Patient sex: M
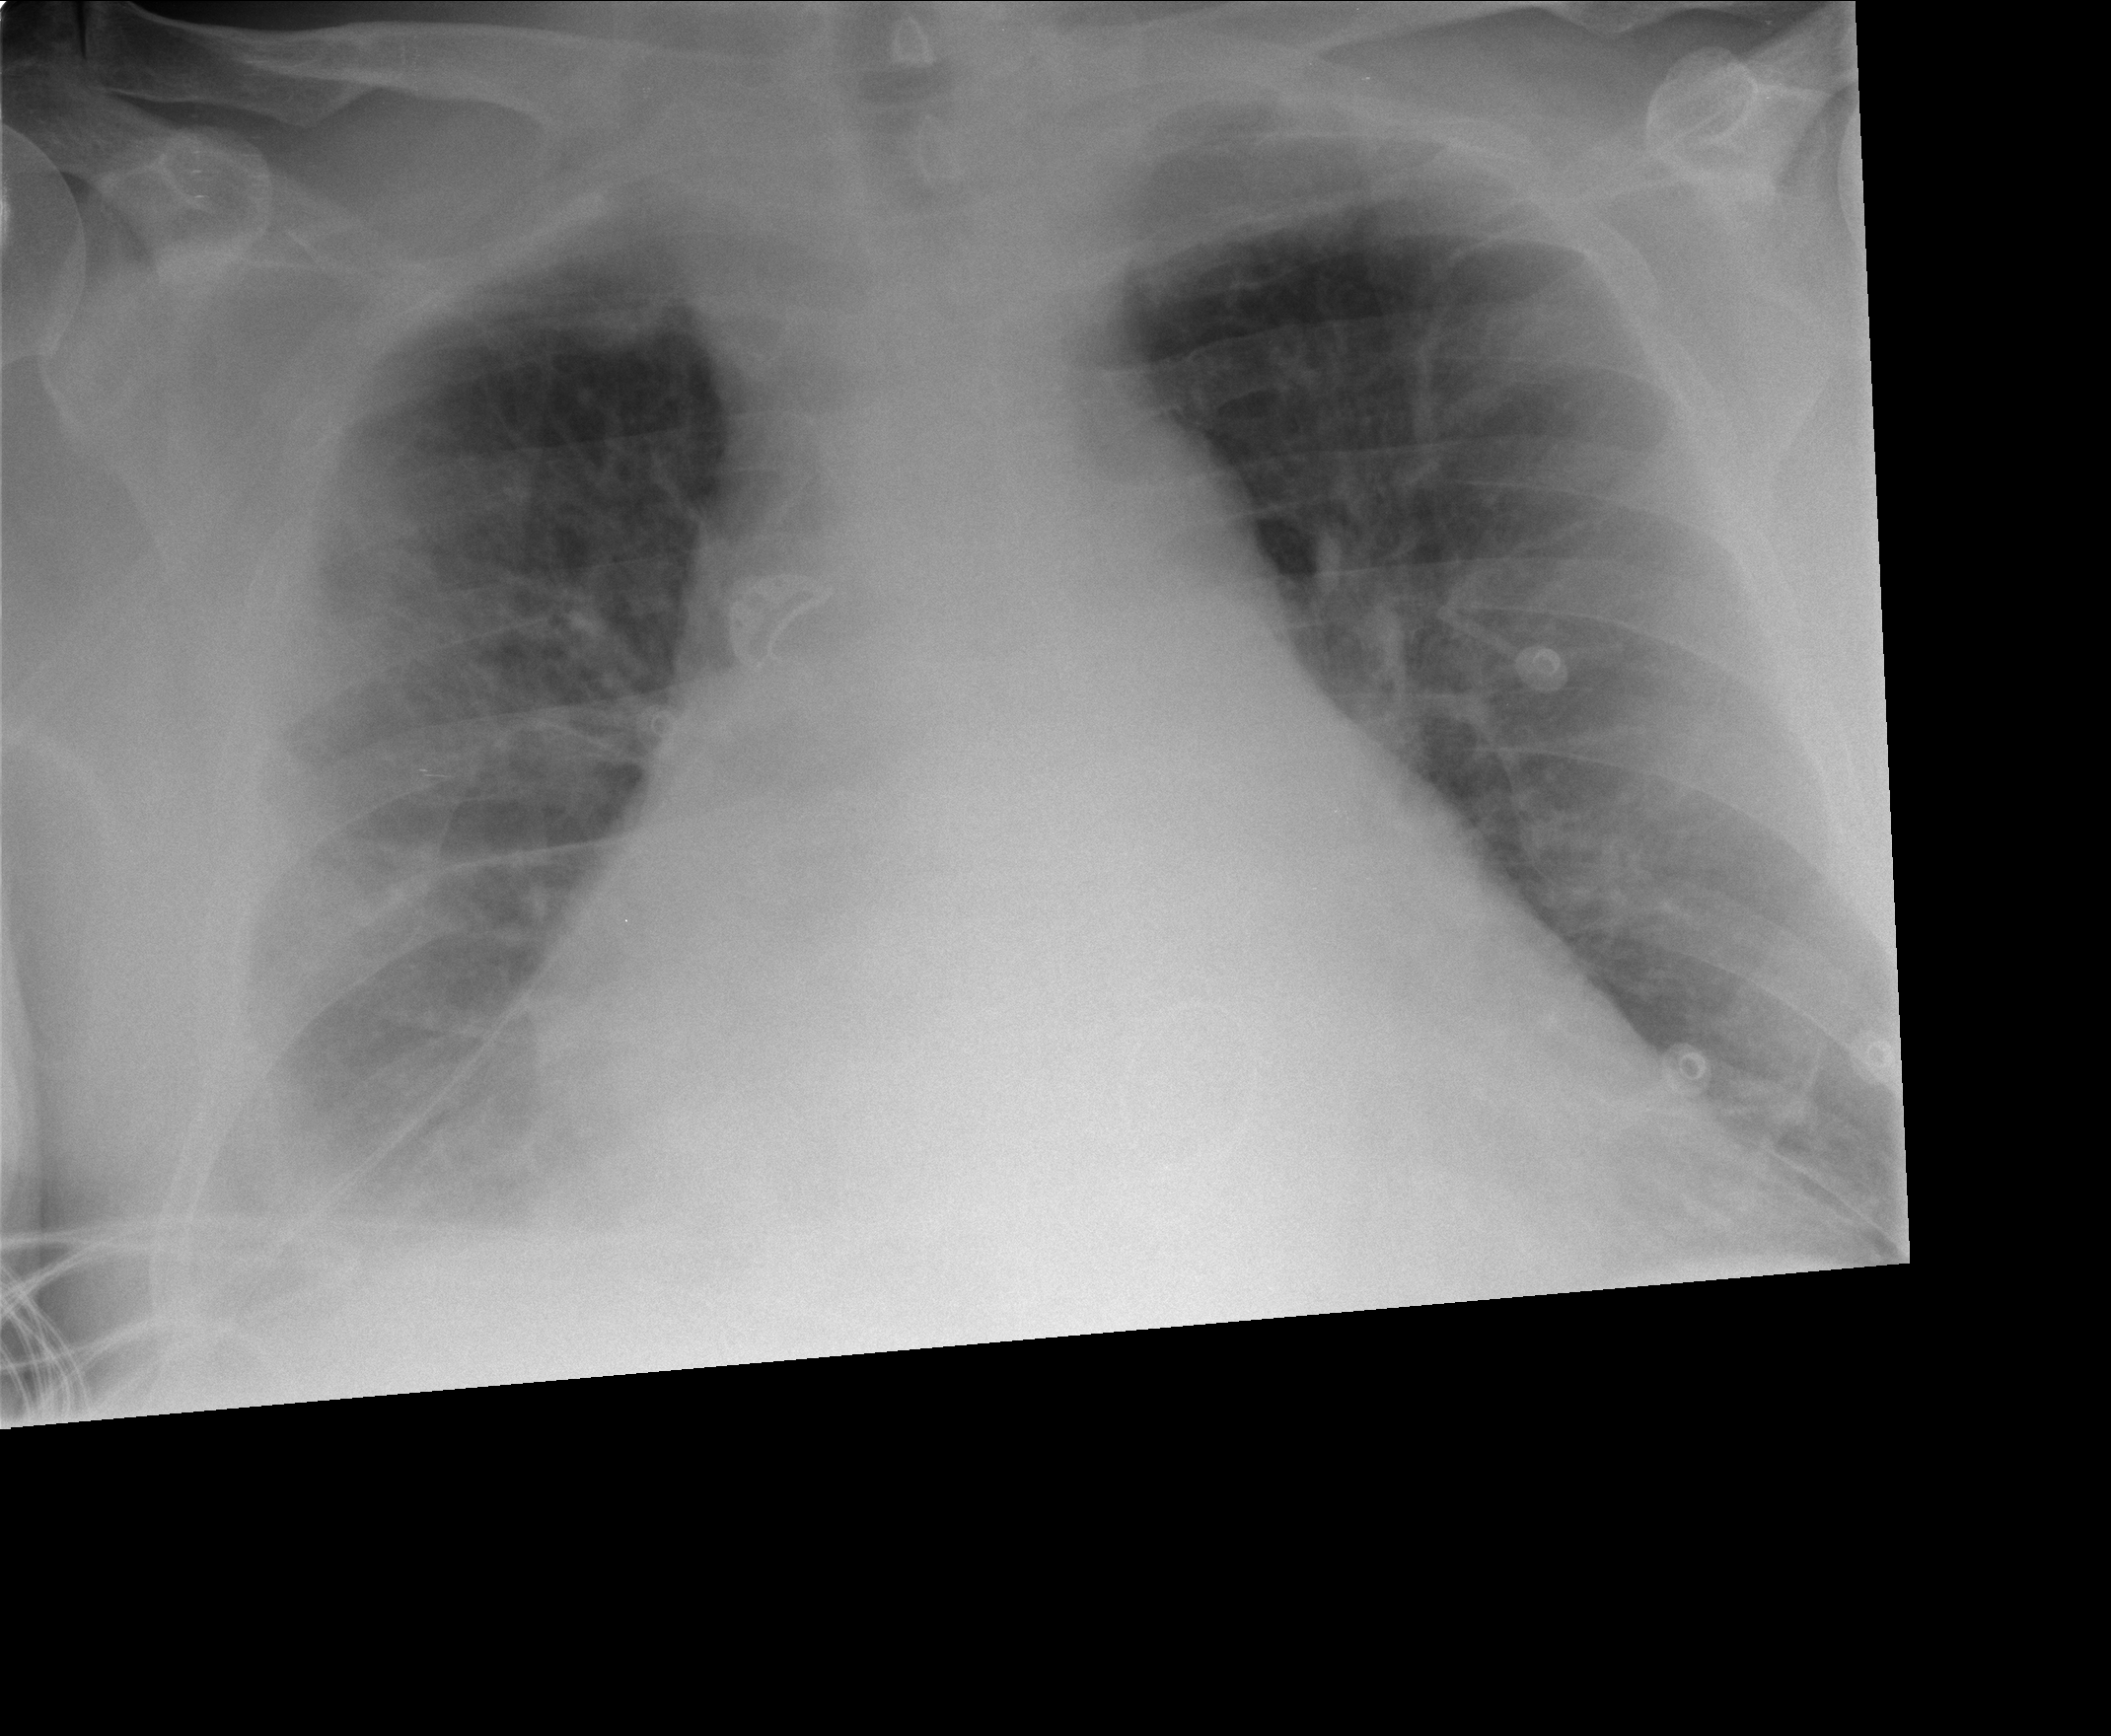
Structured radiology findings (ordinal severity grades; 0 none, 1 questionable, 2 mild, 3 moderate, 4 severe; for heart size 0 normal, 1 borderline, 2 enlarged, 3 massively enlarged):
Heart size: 2
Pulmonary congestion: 0
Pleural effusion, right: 2
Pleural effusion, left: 0
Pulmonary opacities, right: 0
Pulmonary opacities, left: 0
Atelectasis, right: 2
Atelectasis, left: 1